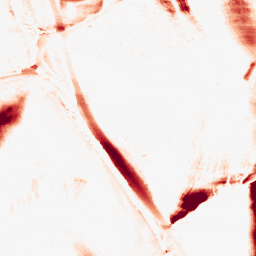
Category: morphological
Decomposition family: morphological_ellipse
Decomposition parameters: operation: opening
width: 10
height: 50
Upsampling method: quadratic
Upsampling parameters: scale: 8
Upsampling scale: 8